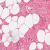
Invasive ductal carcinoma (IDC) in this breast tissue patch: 0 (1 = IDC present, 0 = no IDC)